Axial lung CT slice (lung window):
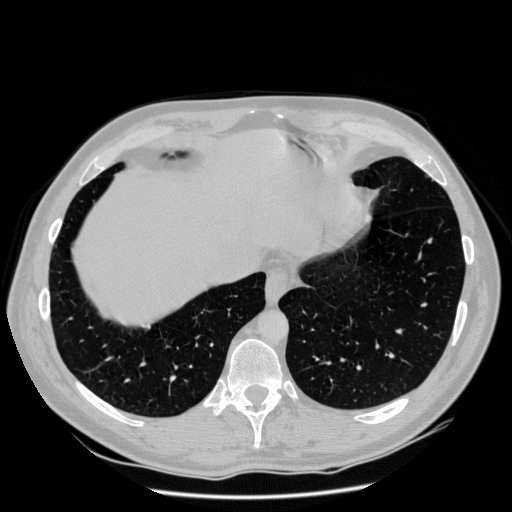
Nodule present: no